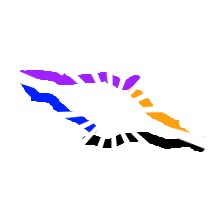
Shape: parallelogram